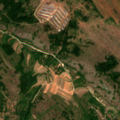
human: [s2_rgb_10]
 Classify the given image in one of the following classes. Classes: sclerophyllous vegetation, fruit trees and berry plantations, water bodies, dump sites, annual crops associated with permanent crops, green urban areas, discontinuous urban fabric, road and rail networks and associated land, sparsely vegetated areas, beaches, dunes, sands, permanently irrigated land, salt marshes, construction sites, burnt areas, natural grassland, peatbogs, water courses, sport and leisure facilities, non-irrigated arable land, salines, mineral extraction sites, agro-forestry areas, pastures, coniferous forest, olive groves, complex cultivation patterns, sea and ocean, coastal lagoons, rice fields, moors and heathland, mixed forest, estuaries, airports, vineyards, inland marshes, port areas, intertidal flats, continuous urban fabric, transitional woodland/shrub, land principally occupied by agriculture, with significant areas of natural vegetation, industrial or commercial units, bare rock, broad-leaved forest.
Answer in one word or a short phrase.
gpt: complex cultivation patterns, land principally occupied by agriculture, with significant areas of natural vegetation, broad-leaved forest, natural grassland, transitional woodland/shrub